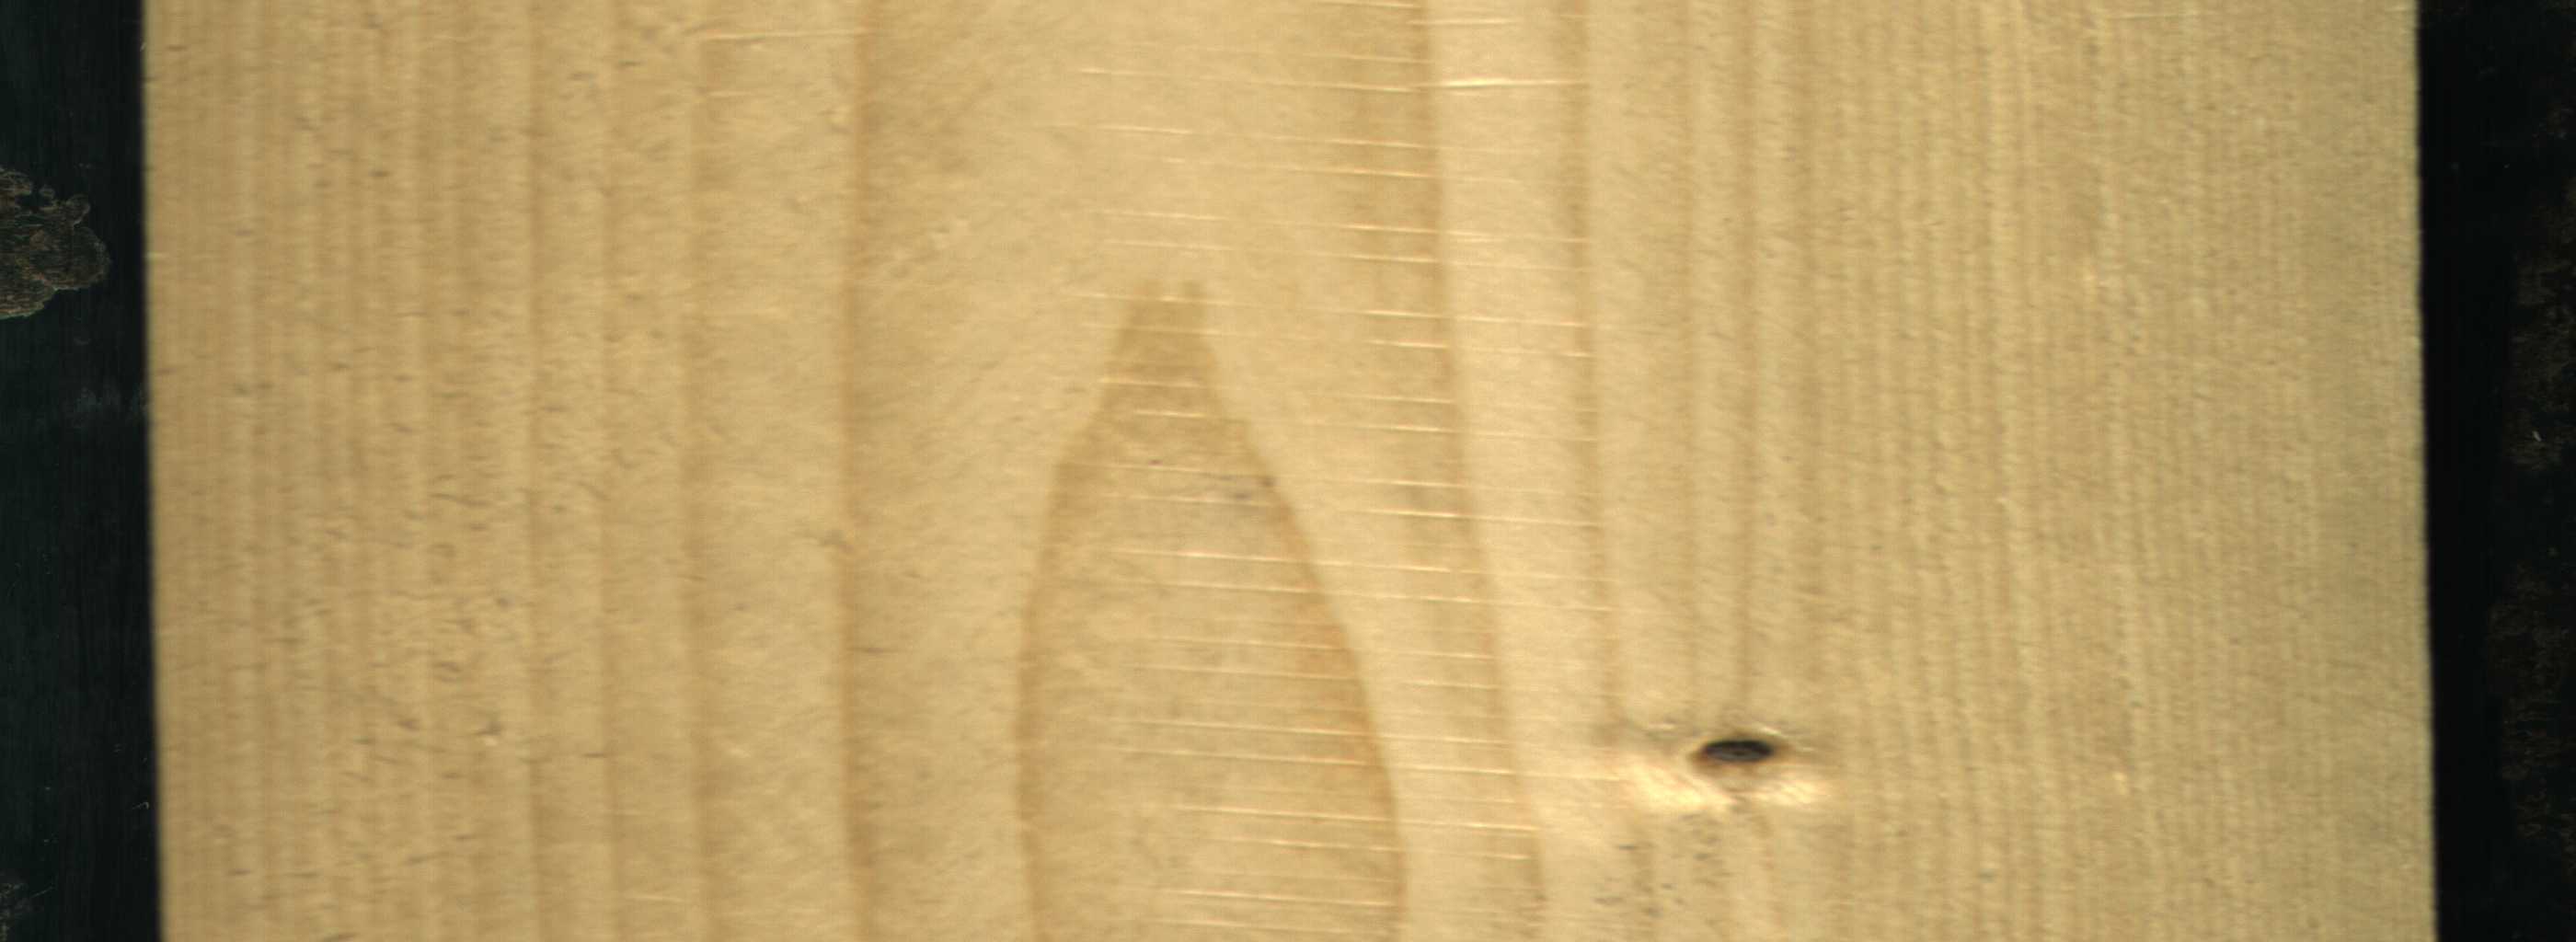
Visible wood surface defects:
Dead_Knot